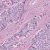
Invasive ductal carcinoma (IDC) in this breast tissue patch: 1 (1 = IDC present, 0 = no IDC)